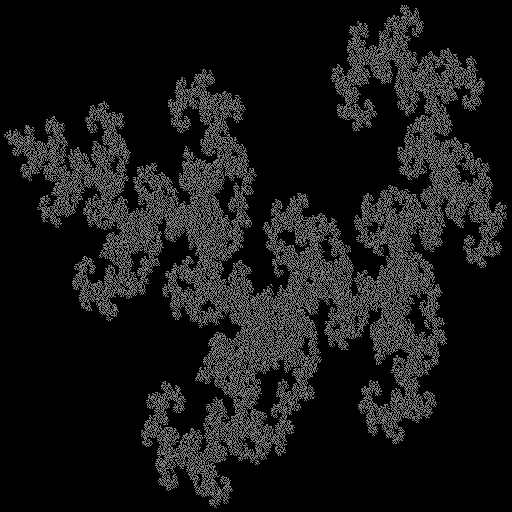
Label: a2